Contrast-enhanced CT slice 150 of 185
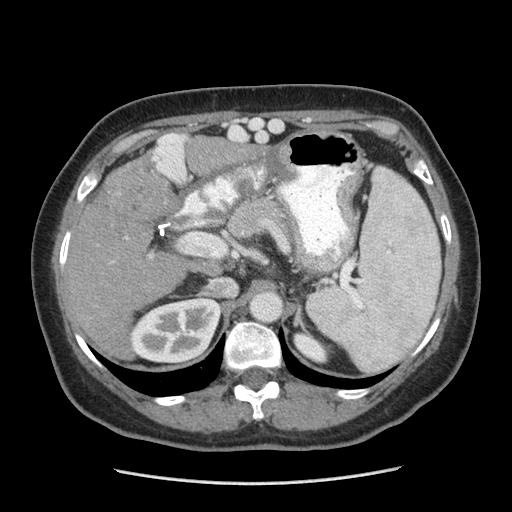
Segmented voxel counts for this case:
Liver: 720900 voxels
Tumor mass: 74128 voxels
Portal vein: 16823 voxels
Abdominal aorta: 6076 voxels